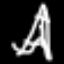
Label: The Eiffel Tower